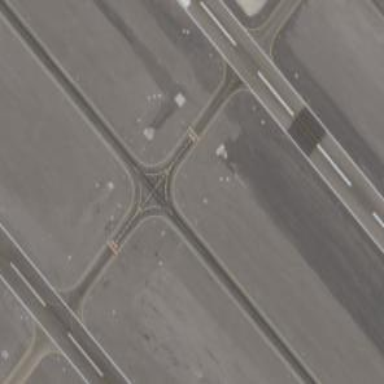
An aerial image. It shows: View of taxiway at the airport.